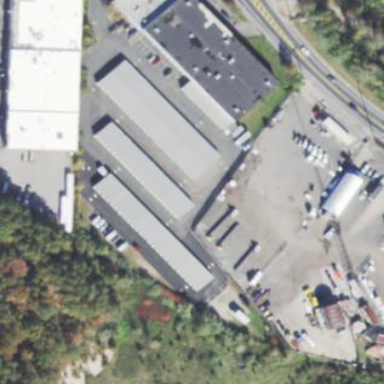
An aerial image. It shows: Warehouse.